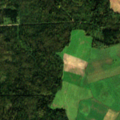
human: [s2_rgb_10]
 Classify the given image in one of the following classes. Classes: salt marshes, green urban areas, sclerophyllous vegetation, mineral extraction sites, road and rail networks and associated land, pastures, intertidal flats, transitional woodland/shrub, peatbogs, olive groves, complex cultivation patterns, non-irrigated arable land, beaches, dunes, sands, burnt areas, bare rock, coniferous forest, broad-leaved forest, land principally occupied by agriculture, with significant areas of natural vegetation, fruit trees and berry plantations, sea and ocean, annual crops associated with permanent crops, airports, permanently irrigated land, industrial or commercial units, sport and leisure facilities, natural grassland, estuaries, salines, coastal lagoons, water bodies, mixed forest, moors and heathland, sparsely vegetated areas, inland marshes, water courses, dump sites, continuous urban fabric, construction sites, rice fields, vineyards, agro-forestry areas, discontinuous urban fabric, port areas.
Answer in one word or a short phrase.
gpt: non-irrigated arable land, pastures, broad-leaved forest, coniferous forest, transitional woodland/shrub